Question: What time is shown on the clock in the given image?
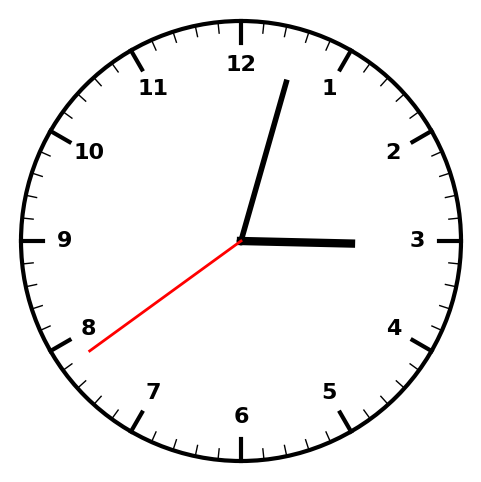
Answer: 03:02:39